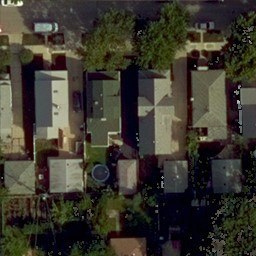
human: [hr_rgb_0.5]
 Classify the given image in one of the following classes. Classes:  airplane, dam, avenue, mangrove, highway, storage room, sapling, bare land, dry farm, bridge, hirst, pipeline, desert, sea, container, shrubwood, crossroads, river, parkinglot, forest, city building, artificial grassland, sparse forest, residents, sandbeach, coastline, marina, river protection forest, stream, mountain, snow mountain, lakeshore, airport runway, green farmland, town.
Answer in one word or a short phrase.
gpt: residents